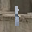
Label: 1